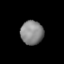
Tissue: lung
Cell type: Others
Senescence score: 0.1969
Nuclear area (px): 532
Mean DAPI intensity: 134.665